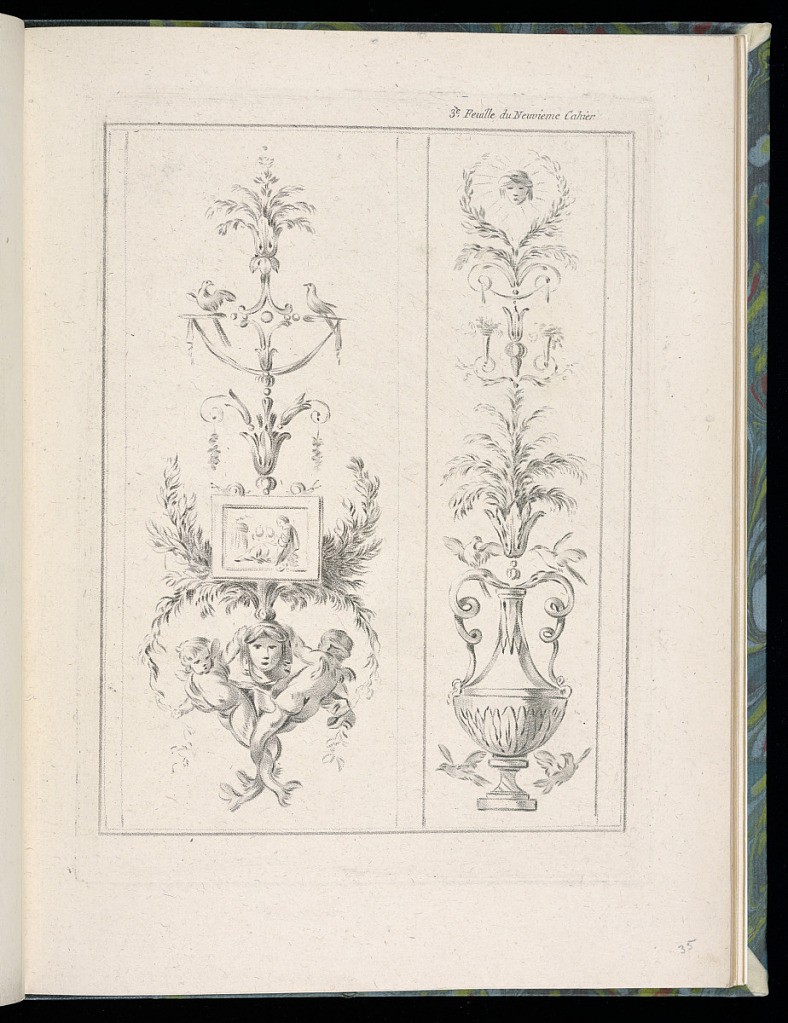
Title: Two Arabesque Panel Designs
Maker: Jean-Baptiste Huet, French, 1745 – 1811
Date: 1776–89
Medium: Crayon manner etching on paper
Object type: Print
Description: Two vertical arabesque ornament panel designs featuring leafy branches, birds, masks (mascarons), cartouche with a seated figure, fleurons, scrolling leaves (rinceaux), foliate scrolls, a vase with snake handles, and flying putti. The plate is numbered.